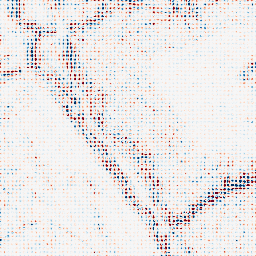
Category: wavelet
Decomposition family: wavelet_reverse_biorthogonal
Decomposition parameters: wavelet: rbio3.5
level: 2
Upsampling method: sinc_hamming
Upsampling parameters: scale: 8
kernel_size: 4
Upsampling scale: 8